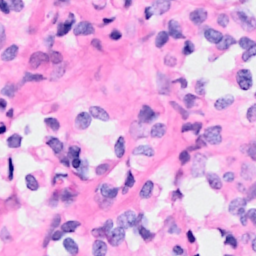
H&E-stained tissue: Breast